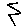
Label: zigzag